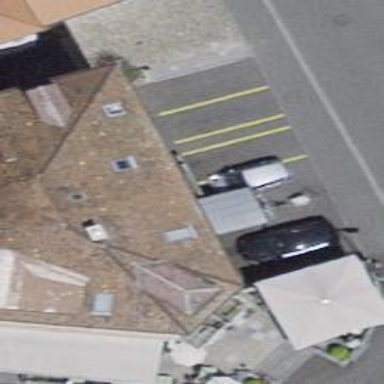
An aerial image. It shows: Bar.